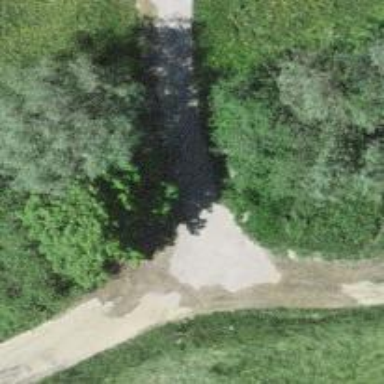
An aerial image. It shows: Service road with asphalt surface on bridge.